Question: I am trying to rotate a custom view (VIEWA) added on a parent view based on touch gesture using CGAffineTransformRotate. Everything is working fine. Now, I have another view(VIEWB) added on the parent view which should follow the path traced by a corner of the VIEWA while being rotated.
What i did was to calculate the new coordinates of the VIEWB from the VIEWA transformation matrix and translated the subview. i.e
'''
VIEWA.transform = CGAffineTransformRotate(startTransform, -angleDifference+M_PI_2);
CGFloat cosa = VIEWA.transform.a;
CGFloat msinb = VIEWA.transform.b;
CGFloat sinc = VIEWA.transform.c;
CGFloat cosd = VIEWA.transform.d;
CGFloat newX = VIEWB.center.x * cosa + VIEWB.center.y * msinb;
CGFloat newY = VIEWB.center.x * sinc + VIEWB.center.y * cosd;
CGFloat xdiff = newX - VIEWB.center.x;
CGFloat ydiff = newY - VIEWB.center.y;
VIEWB.transform = CGAffineTransformTranslate(VIEWB.transform, xdiff, ydiff);
'''
But i could not get what i wanted. Can somebody help me ?
This is what I'm trying to do :(red dot is and black popup is ):

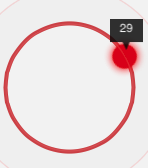
Answer: I assume you rotate view A but the red circle stays at a fixed position in view A's coordinate system. Thus the center of the red circle, in view A's coordinate system, should be something like easy to compute, like this:
'''
CGPoint redCircleCenterInViewA = CGPointMake(CGRectGetMidX(viewA.bounds), 12);
'''
You can simply convert that point to the parent view's coordinate system, like this:
'''
CGPoint redCircleCenterInParentView = [viewA convertPoint:redCircleCenterInViewA
toView:viewA.superview];
'''
Then you can set view B's center to that point, minus half of view B's height:
'''
viewB.center = CGPointMake(redCircleCenterInParentView.x,
redCircleCenterInParentView.y - viewB.frame.size.height / 2);
'''
### UPDATE
I see that you actually have A, not A. That only requires a slight modification. The message you send to a layer to convert coordinates is slightly different than the message you send to a view.
'''
CALayer *layerA = ...;
UIView *parentView = ...;
UIView *viewB = ...;
CGPoint redCircleCenterInLayerA = CGPointMake(CGRectGetMidX(layerA.bounds), 12);
CGPoint redCircleCenterInParentView = [layerA convertPoint:redCircleCenterInLayerA
toLayer:parentView.layer];
viewB.center = CGPointMake(redCircleCenterInParentView.x,
redCircleCenterInParentView.y - viewB.frame.size.height / 2);
'''
Note that there are also 'convertPoint:fromLayer:' and 'convertPoint:fromView:' messages. Don't let Xcode autocomplete the wrong one or you will be scratching your head!